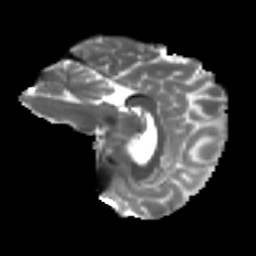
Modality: T2w
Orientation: sagittal
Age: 22
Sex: female
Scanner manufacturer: ge
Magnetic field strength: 3 T
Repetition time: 7.8 s
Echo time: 0.0606 s